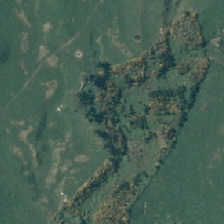
Land cover: low_producing_grassland